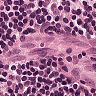
Metastatic tissue present: yes